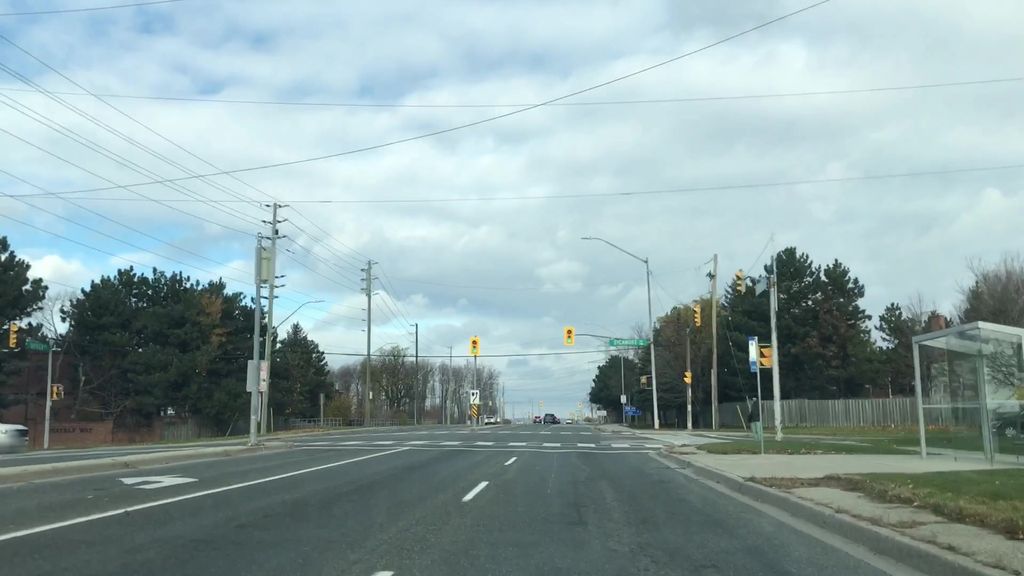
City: toronto